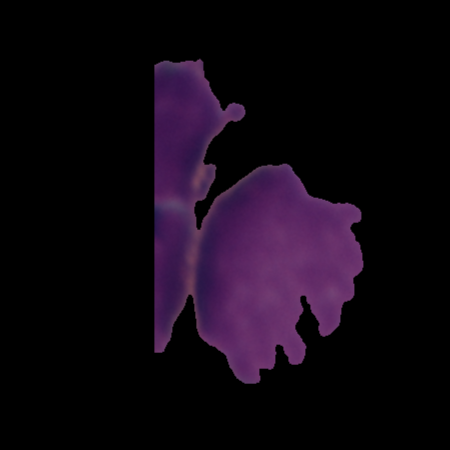
Label: healthy